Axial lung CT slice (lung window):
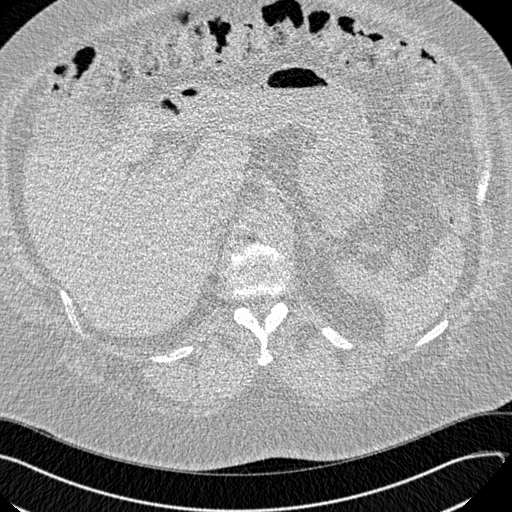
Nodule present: no